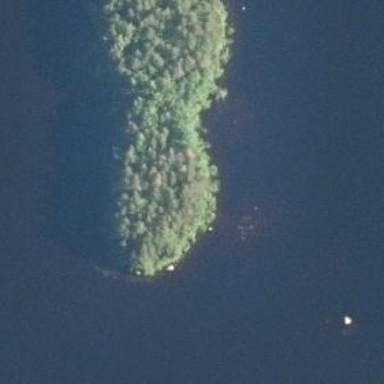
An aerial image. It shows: Islet.